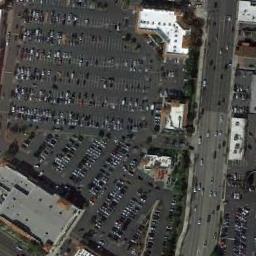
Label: parking_lot